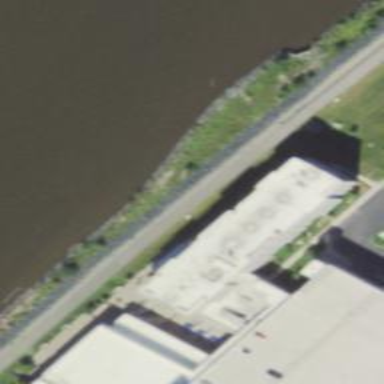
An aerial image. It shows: Part of building.